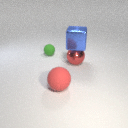
large blue metal cube above large red metal sphere